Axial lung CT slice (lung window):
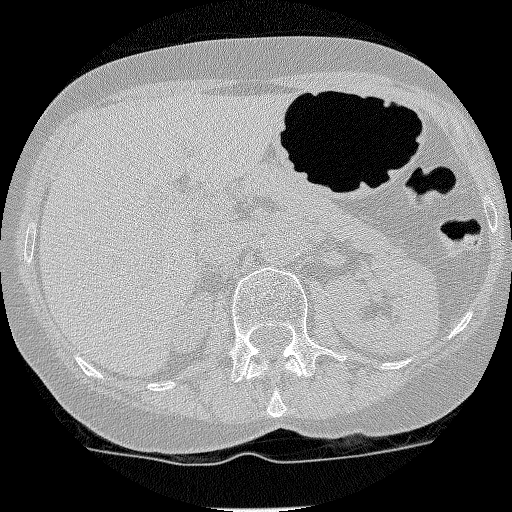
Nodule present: no